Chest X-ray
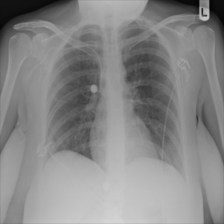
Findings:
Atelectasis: negative
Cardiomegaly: negative
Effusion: negative
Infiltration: negative
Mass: negative
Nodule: negative
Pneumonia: negative
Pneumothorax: negative
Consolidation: negative
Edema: negative
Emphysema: negative
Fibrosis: negative
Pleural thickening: negative
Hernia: negative